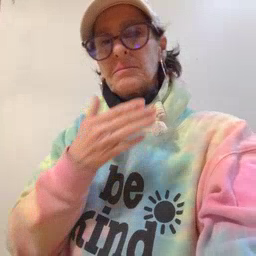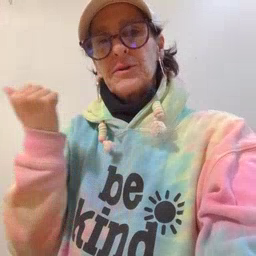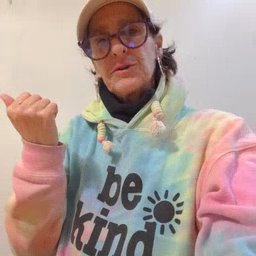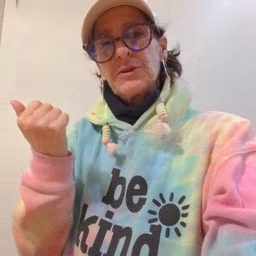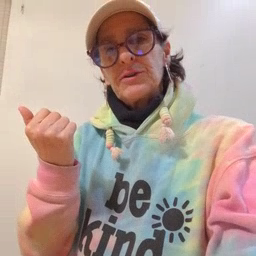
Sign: better